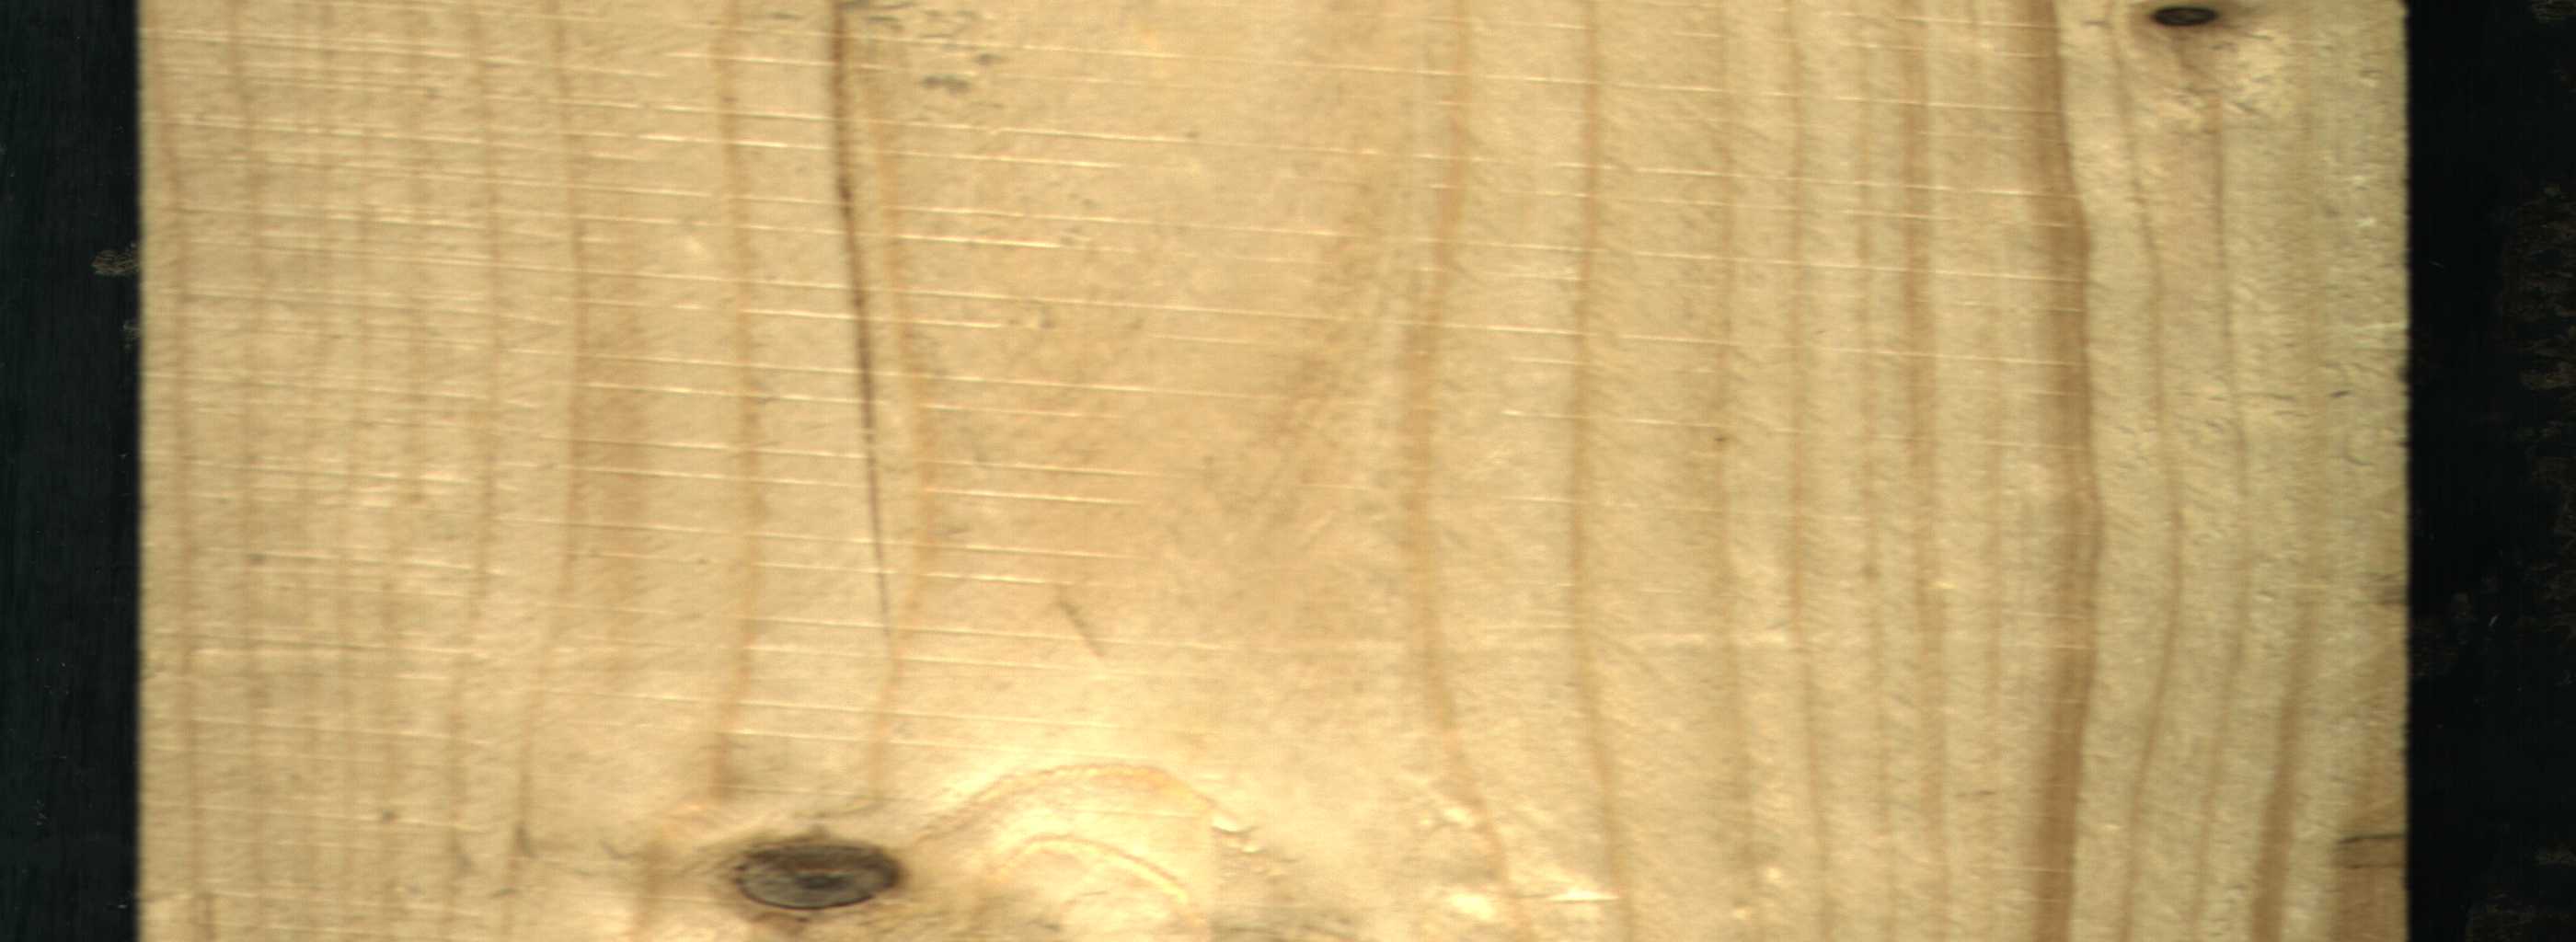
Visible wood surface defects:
resin
Dead_Knot
Live_Knot